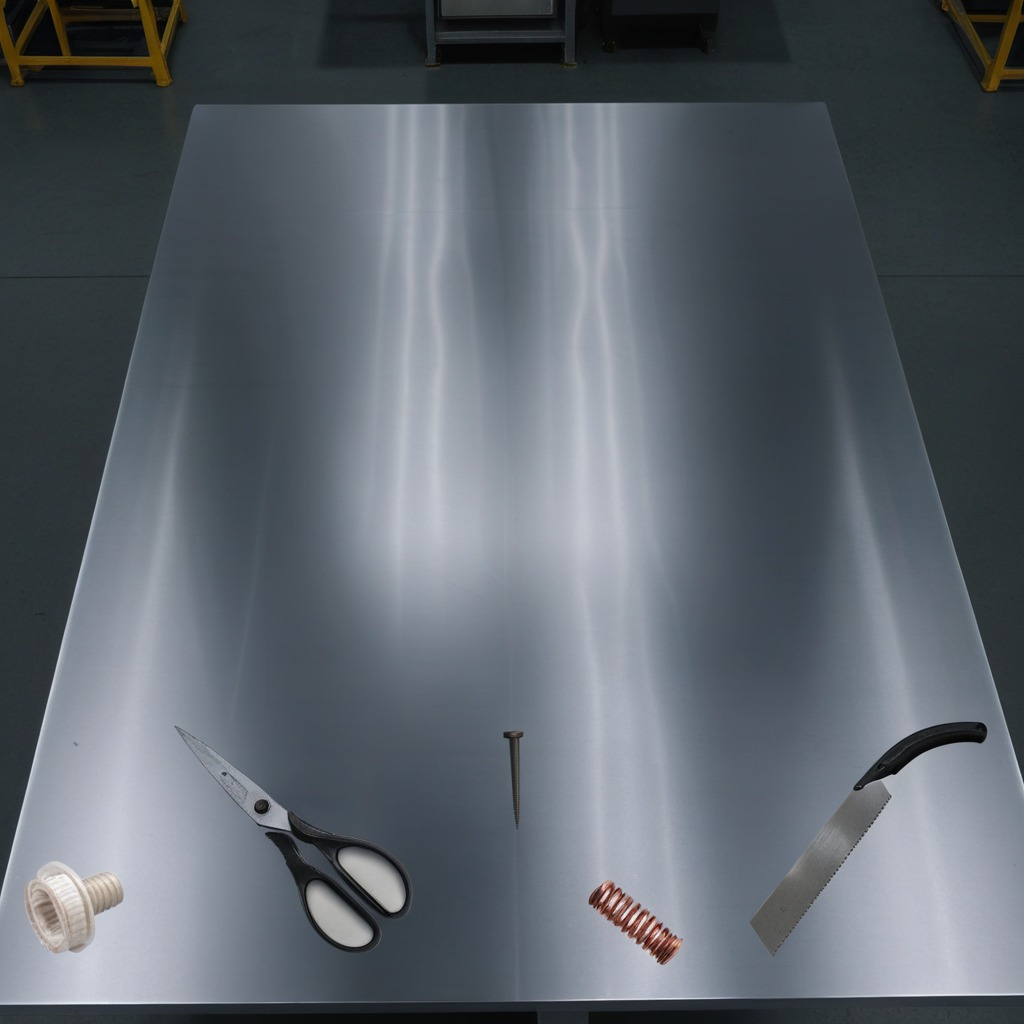
A metal machine screw, an iron nail, a coiled metal spring, a handheld metal saw, and a pair of scissors are lying on the tabletop.